Interaction volume radius: 5 \u00c5
Interaction volume height: 15 \u00c5
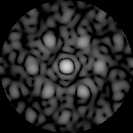
Disorder parameter: 0.4669